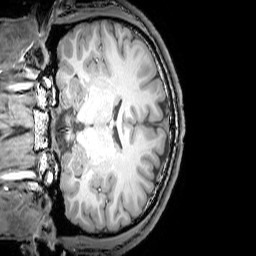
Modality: T1w
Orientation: coronal
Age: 21
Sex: male
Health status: healthy
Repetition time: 0.081 s
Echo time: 0.037 s